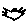
Label: bird